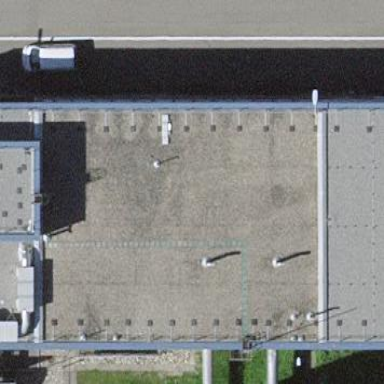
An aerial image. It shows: Industrial building.